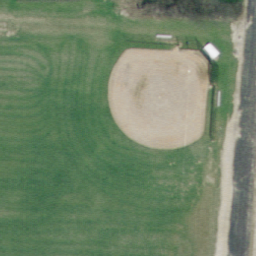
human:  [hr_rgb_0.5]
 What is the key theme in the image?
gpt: baseball diamond